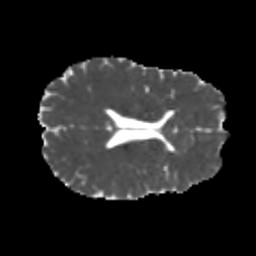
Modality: MD
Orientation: axial
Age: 24
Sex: male
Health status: healthy
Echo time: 0.074 s